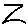
Label: zigzag